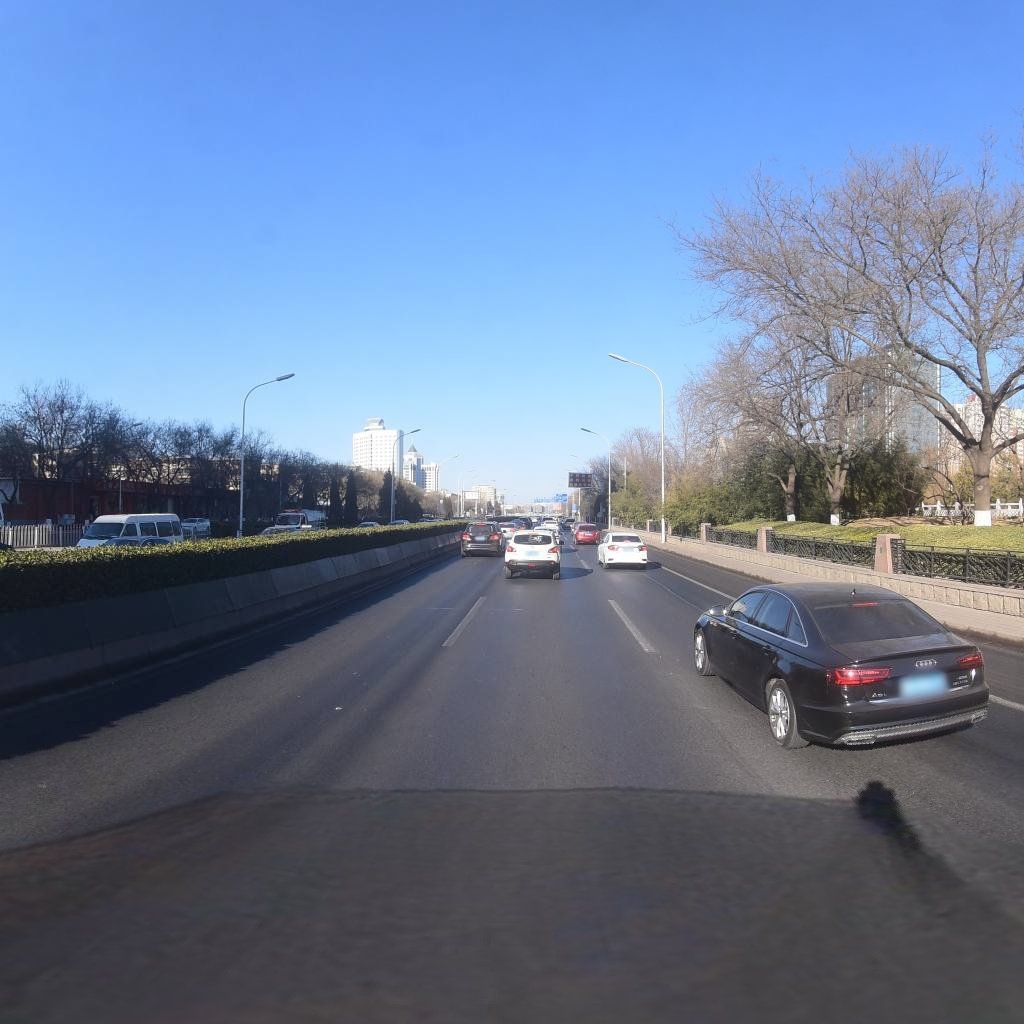
Region: Xicheng
Road damage annotations: transverse patch, longitudinal patch